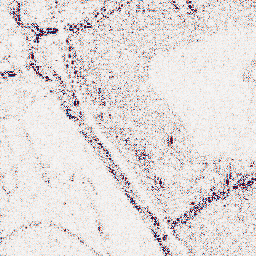
Category: wavelet
Decomposition family: wavelet_reverse_biorthogonal
Decomposition parameters: wavelet: rbio5.5
level: 1
Upsampling method: bicubic
Upsampling parameters: scale: 4
Upsampling scale: 4